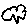
Label: cloud